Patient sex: M
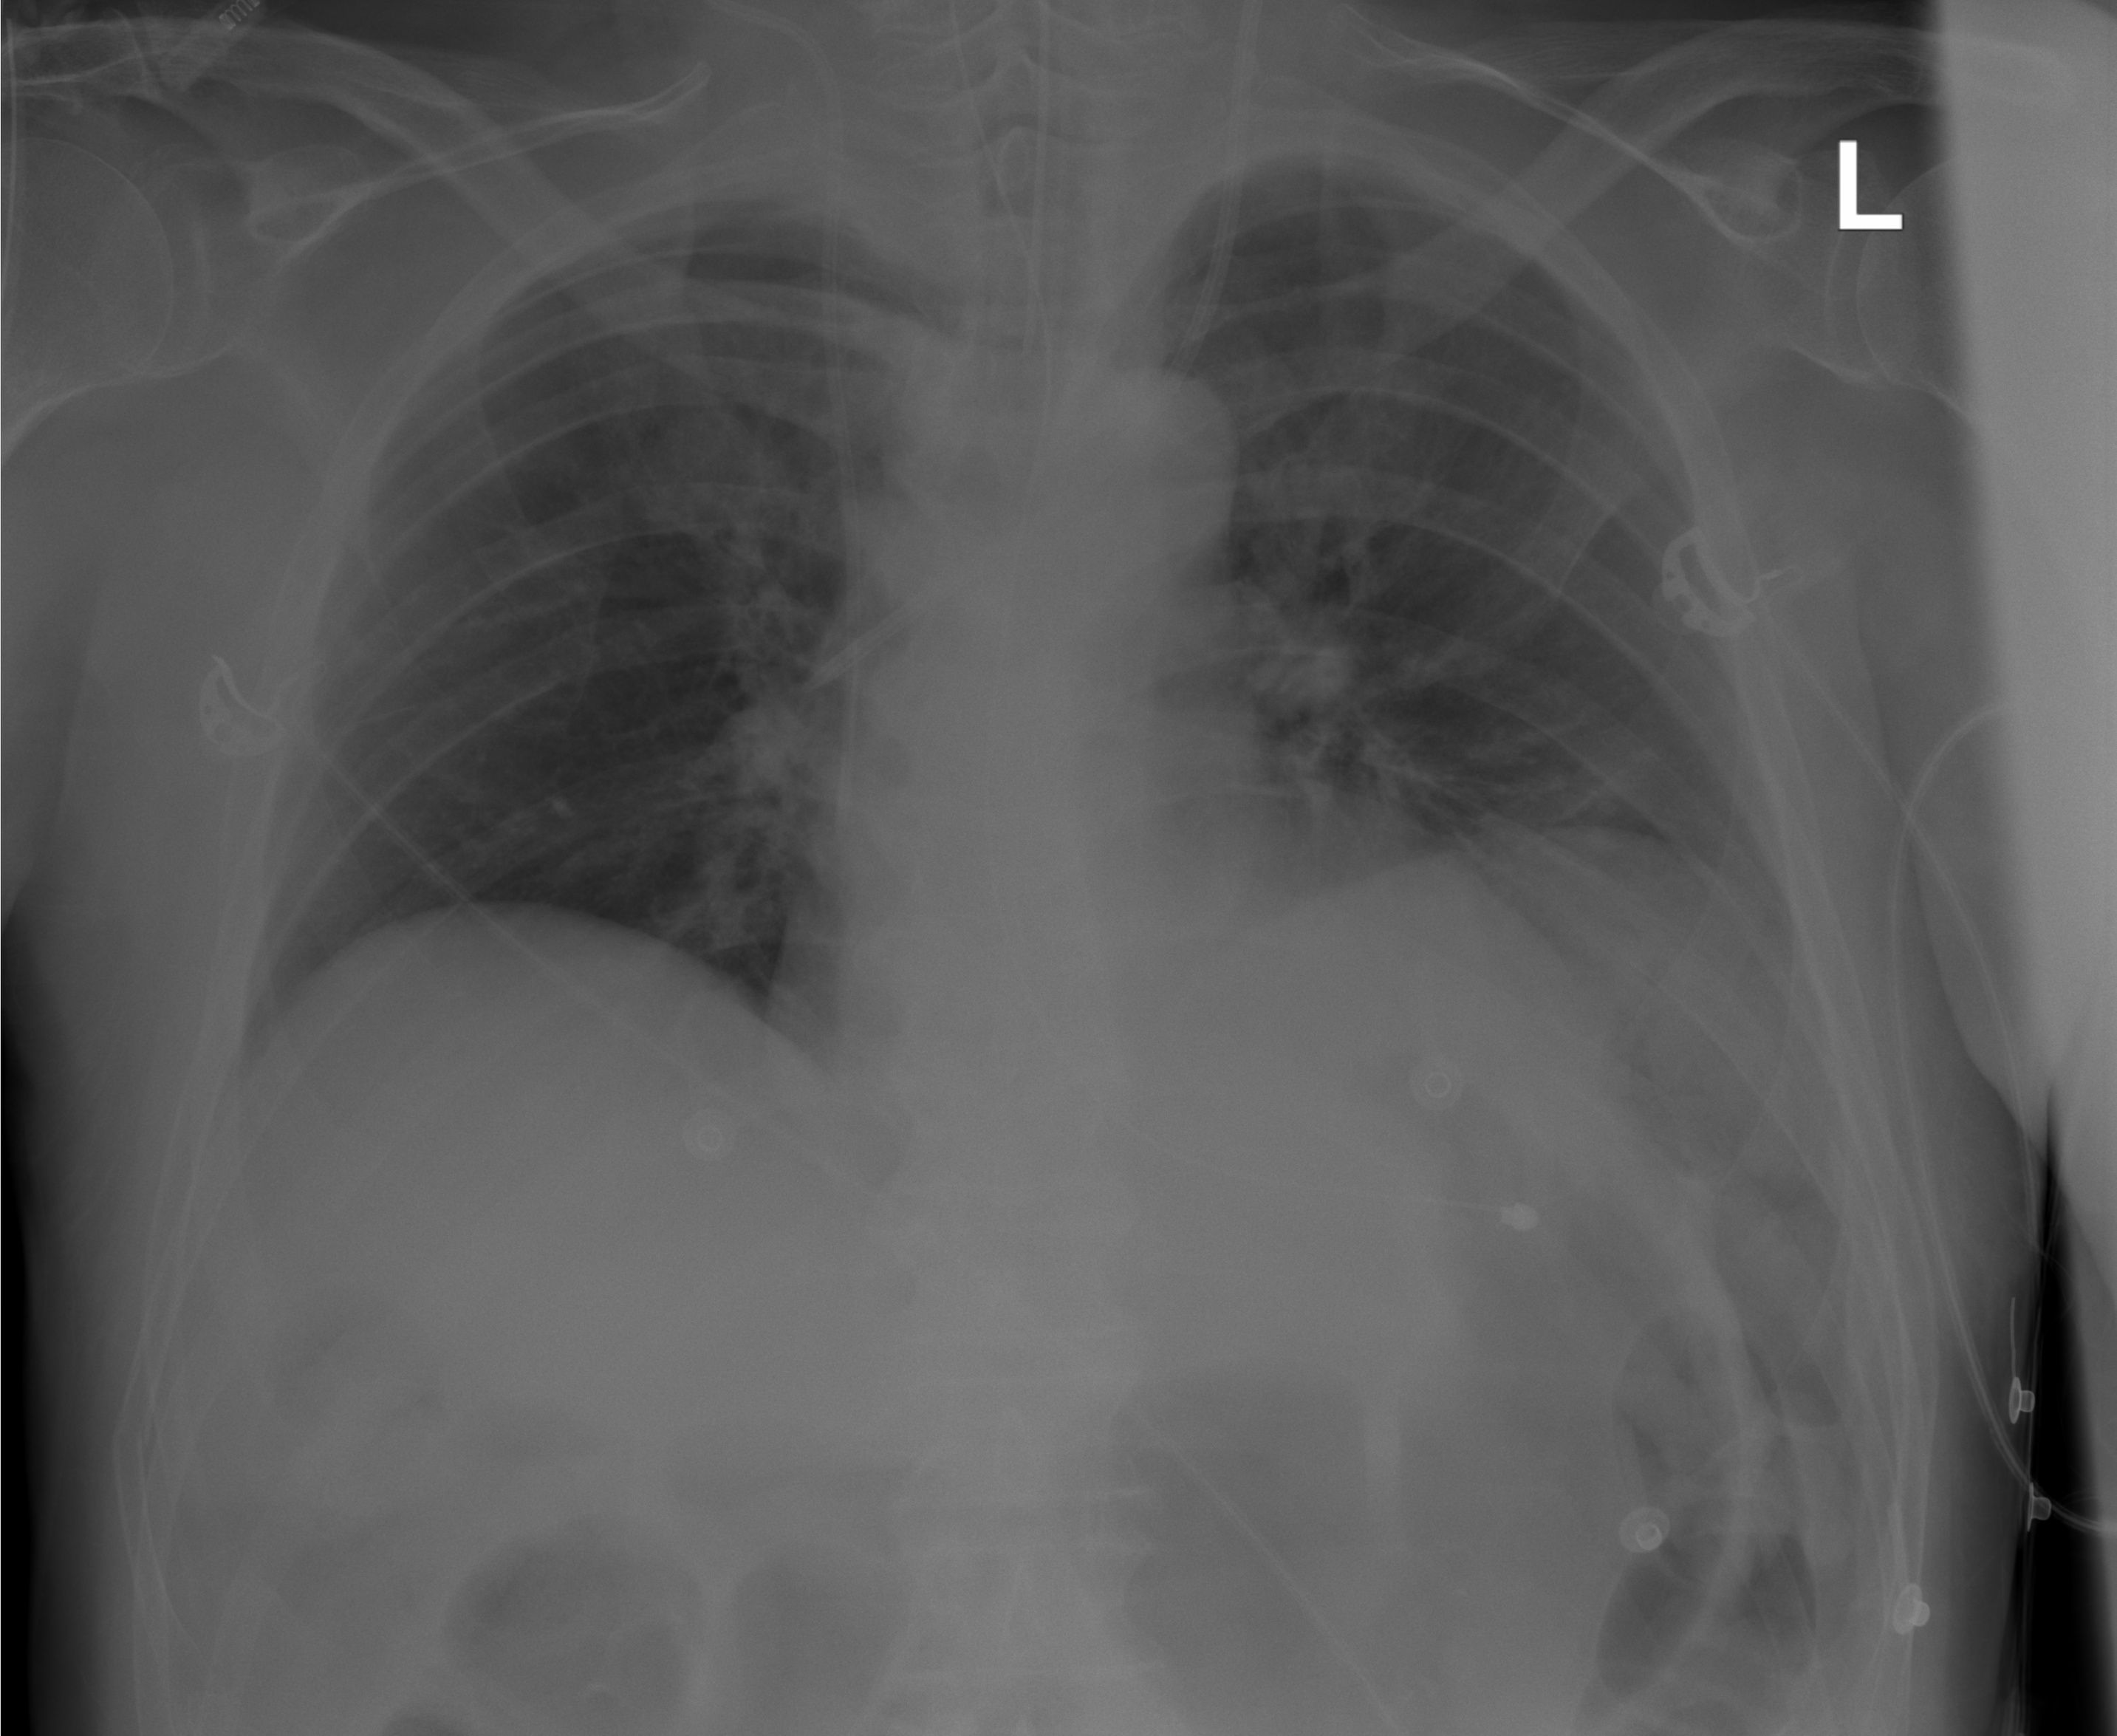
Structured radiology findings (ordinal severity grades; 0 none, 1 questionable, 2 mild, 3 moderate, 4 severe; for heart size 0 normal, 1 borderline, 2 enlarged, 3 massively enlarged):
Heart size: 1
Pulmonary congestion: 0
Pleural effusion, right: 0
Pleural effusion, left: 1
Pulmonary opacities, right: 0
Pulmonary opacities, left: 0
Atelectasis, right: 0
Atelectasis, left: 0